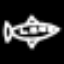
Label: airplane